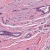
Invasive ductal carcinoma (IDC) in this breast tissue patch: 0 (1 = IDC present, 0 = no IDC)